三年级 · 度量几何学
图,王大爷要给一个长方形养鸡场围上篱笆,其中有一面靠墙。养鸡场长 13 米,宽 4 米，至少需要篱笆多少米?(5 分)

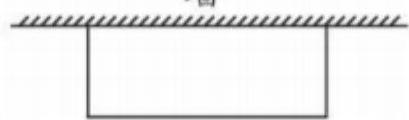
答案: $13+4+4=21$ (米)